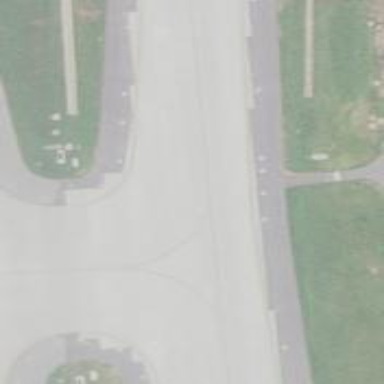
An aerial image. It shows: Image of taxiway at airport.